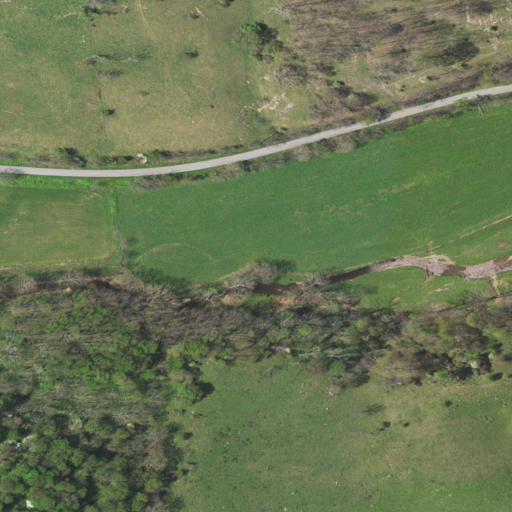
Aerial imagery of valley in Virginia named Thompson Valley containing deciduous forest, pasture, open development, low intensity development, and medium intensity development